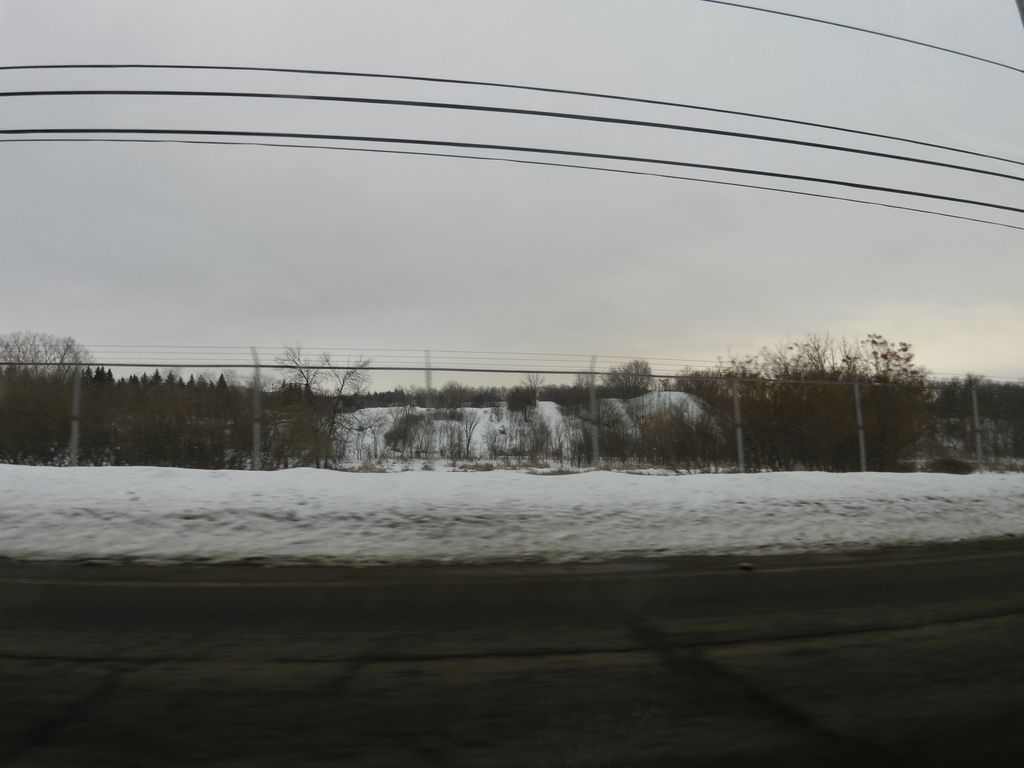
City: ottawa-gatineau